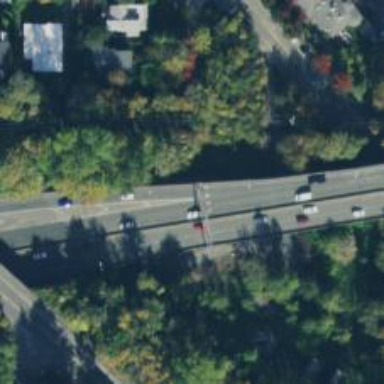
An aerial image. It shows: Viaduct bridge.